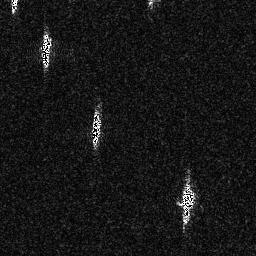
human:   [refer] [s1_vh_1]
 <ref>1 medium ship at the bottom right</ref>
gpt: <box>[[70, 72, 75, 87, 0]]</box>